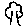
Label: tree